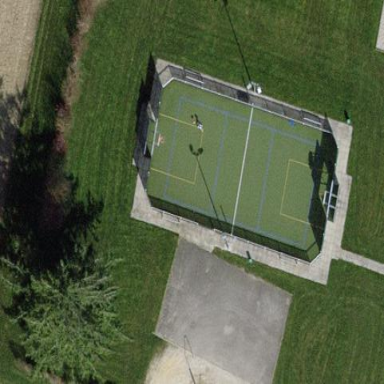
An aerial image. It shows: Multi-sport pitch for leisure activities.